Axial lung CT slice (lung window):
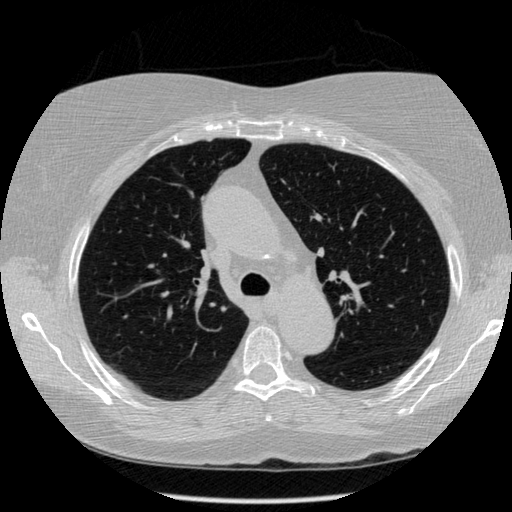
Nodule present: no